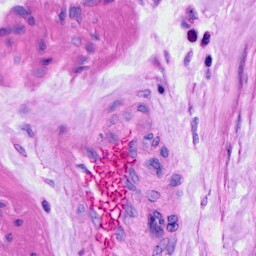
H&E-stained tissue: Ovarian